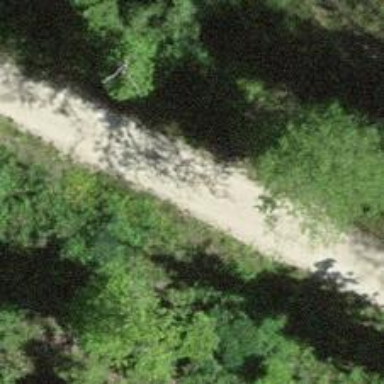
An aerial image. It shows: Track with compacted grade 2 surface.